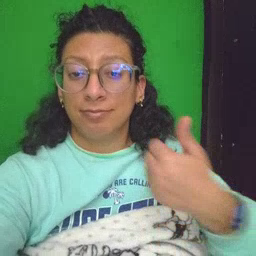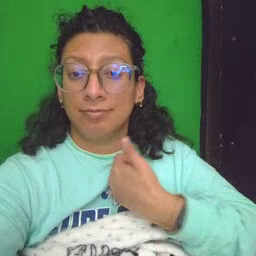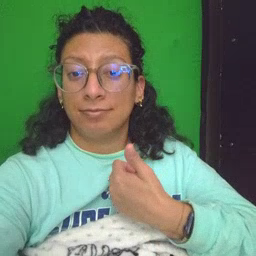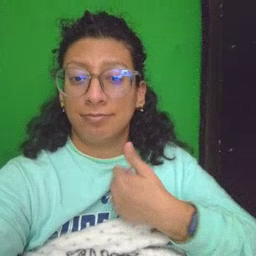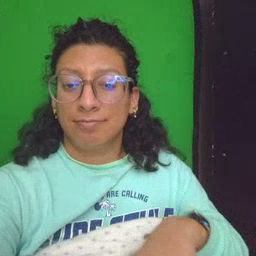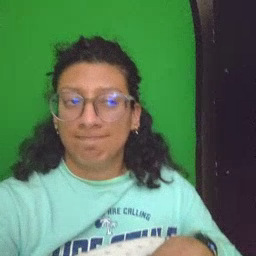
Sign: yourself